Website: bh-photo
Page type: orders-overview
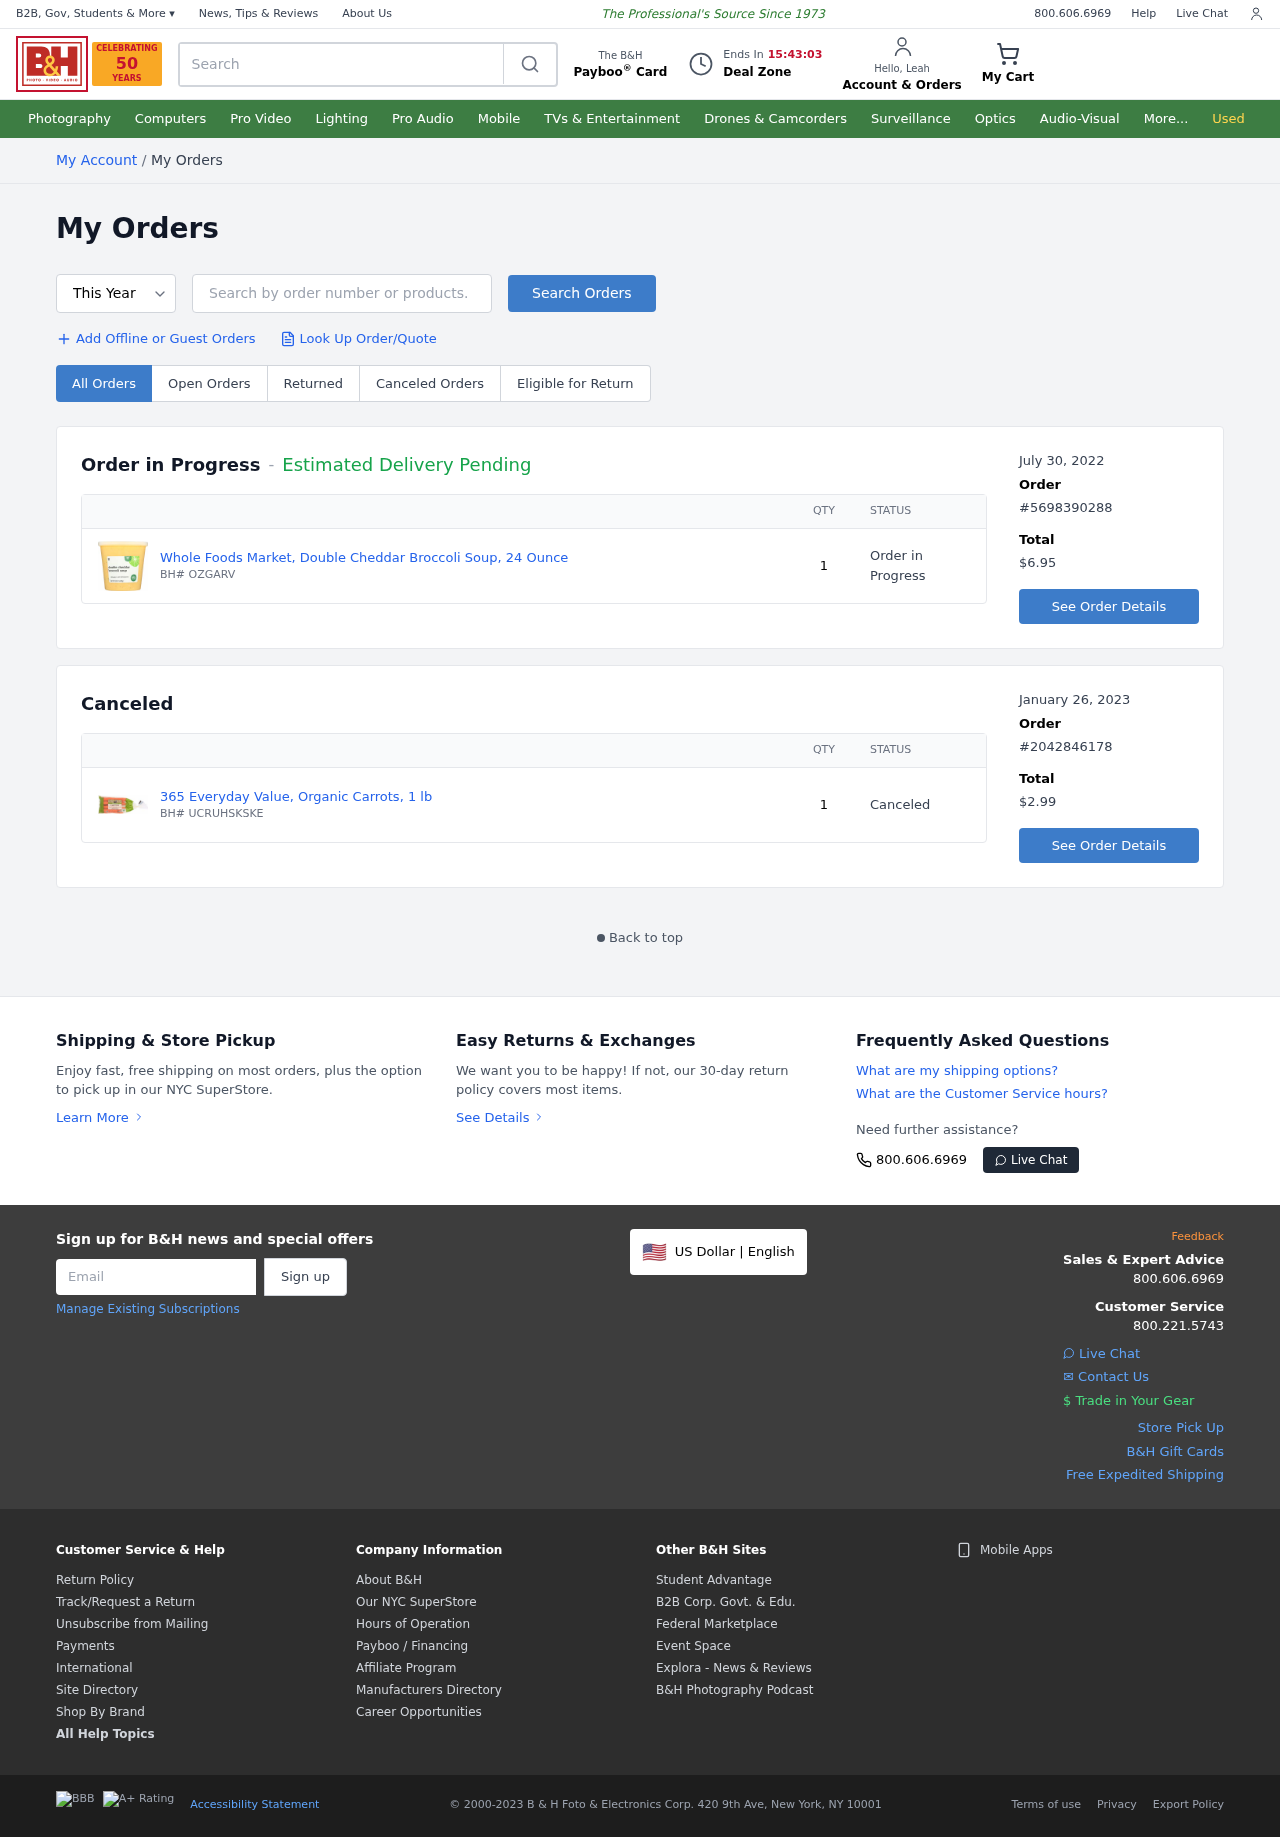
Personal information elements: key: PII_FIRSTNAME
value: Leah
Product elements: key: PRODUCT1_NAME
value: Whole Foods Market, Double Cheddar Broccoli Soup, 24 Ounce
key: PRODUCT1_QUANTITY
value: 1
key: PRODUCT2_NAME
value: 365 Everyday Value, Organic Carrots, 1 lb
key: PRODUCT2_QUANTITY
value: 1
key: PRODUCT1_SKU
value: BH# OZGARV
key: PRODUCT2_SKU
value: BH# UCRUHSKSKE
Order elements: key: ORDER_DATE
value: July 30, 2022
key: ORDER_ID
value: #5698390288
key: ORDER_TOTAL
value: $6.95
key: ORDER_DATE2
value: January 26, 2023
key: ORDER_ID2
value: #2042846178
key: ORDER_TOTAL2
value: $2.99
Search elements: key: HEADER_SEARCH
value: Search
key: SEARCH_ORDERS
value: Search by order number or products.